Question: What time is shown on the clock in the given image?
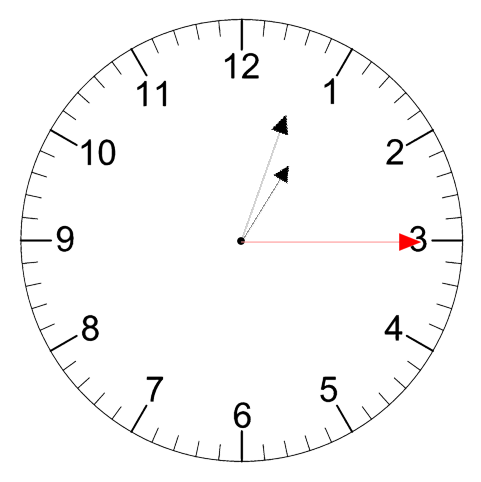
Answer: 01:03:15